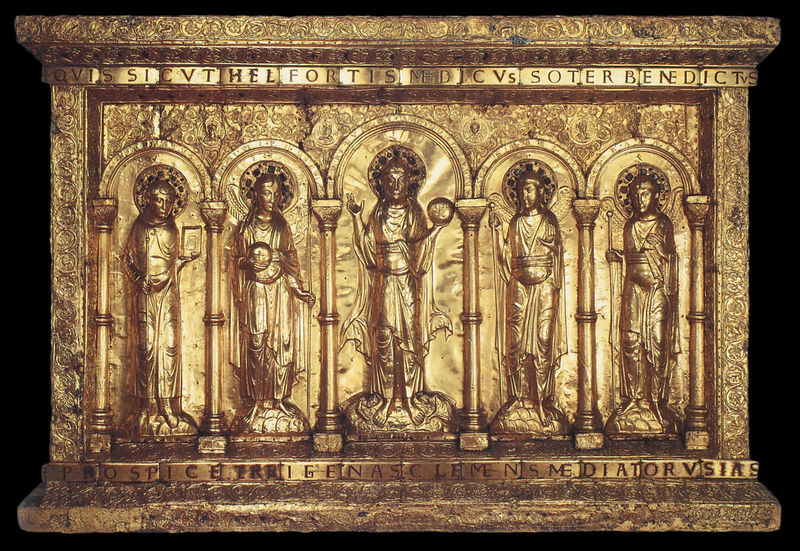
Titel: Goldaltar von Basel
Standort: Herstellungsort: Basel (EU - CH)
Institution: Paris, Musée de Cluny
Schlagwörter: blau, flügel, umhang, menschen, schwarz, säule, säulen, rahmen, sockel, stein, fünf, gold, edelsteine, engel, relief, schrift, bogen, stab, füsse, figuren, rundbogen, inschrift, ornamente, verzierung, metall, bögen, buch, text, buchstaben, kugel, kiste, altar, arkaden, kapitell, schnörkel, heiligenschein, christus, jesus, jesus christus, rundbögen, heilige, basis, heilig, schrein, reliquie, verziehrt, wertvoll, dreidimensional, latein, reliquiar, goldblech, attribute, schriftt, bais, einschrift